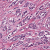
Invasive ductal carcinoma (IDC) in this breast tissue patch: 1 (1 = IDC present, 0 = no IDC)